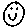
Label: smiley face